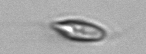
Label: Chrysochromulina